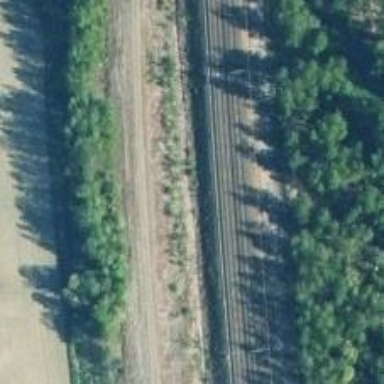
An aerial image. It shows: Railway track with continuous electrified contact line.